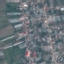
Land use / land cover class: Residential